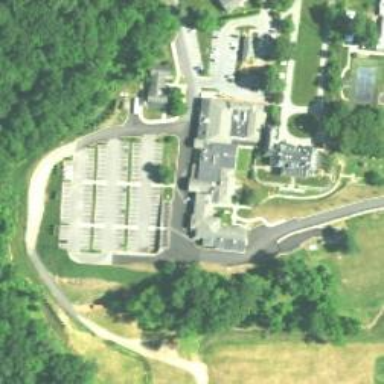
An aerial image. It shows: School building.